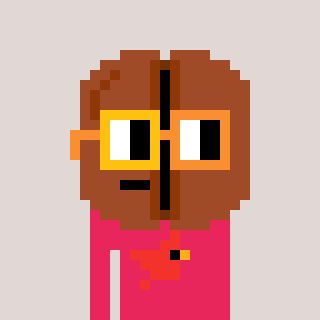
a pixel art character with square yellow and orange glasses, a coffeebean-shaped head and a redpinkish-colored body on a warm background